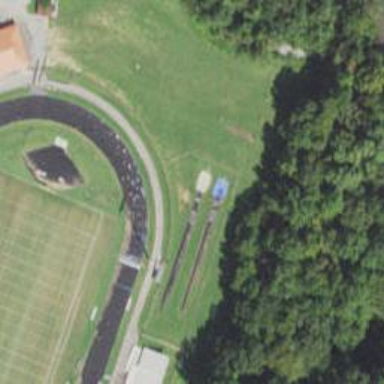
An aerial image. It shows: Track in leisure land.